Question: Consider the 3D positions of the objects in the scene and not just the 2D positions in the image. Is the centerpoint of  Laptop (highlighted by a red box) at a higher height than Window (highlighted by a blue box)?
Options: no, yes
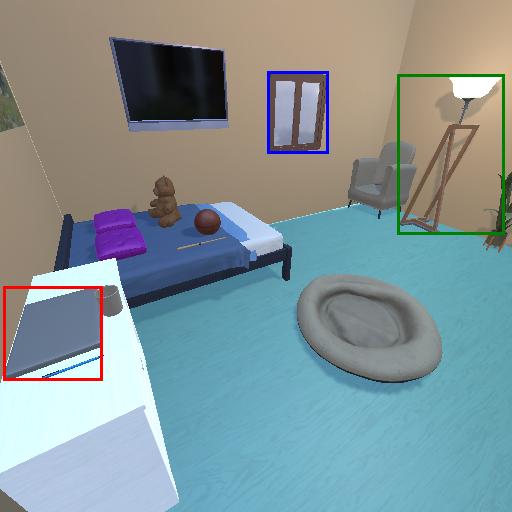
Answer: no